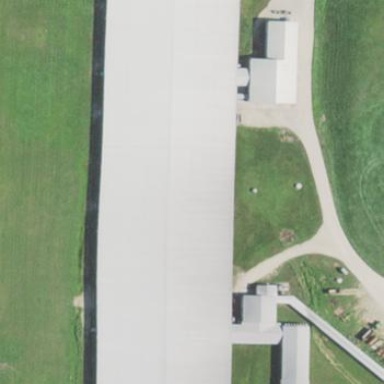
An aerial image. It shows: Cowshed building.